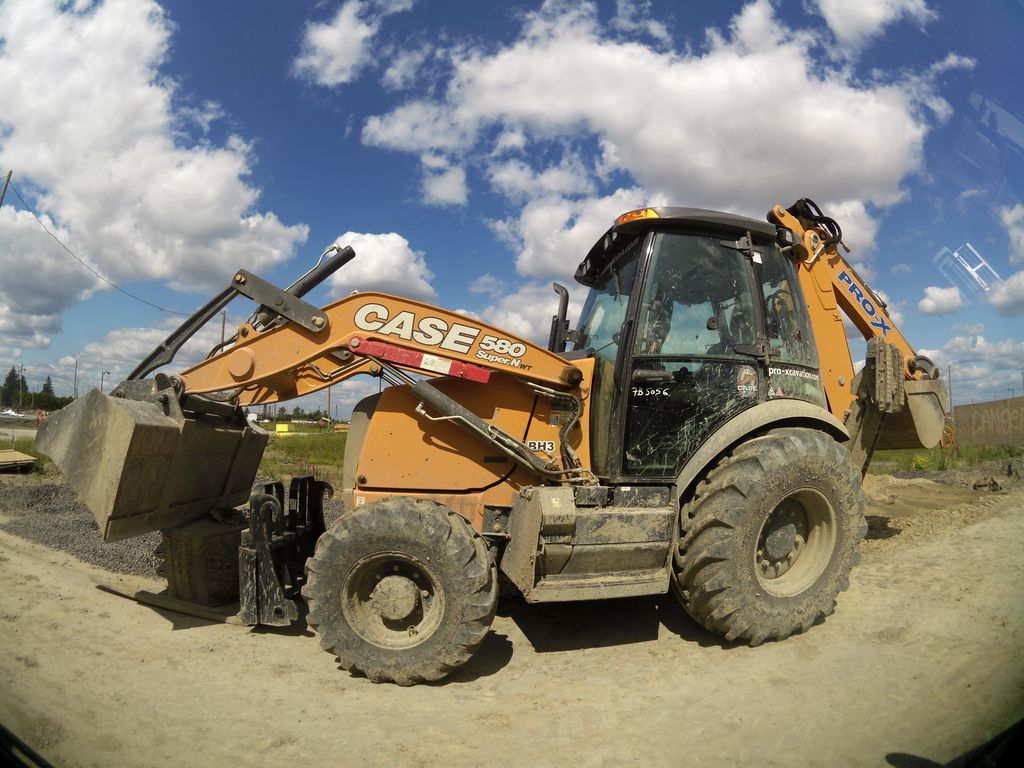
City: ottawa-gatineau